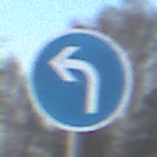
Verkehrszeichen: VorgeschriebeneFahrtrichtungLinks
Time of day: SunriseSunset
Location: Outdoor (Suburban)
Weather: PartlyCloudy
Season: Winter
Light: Natural